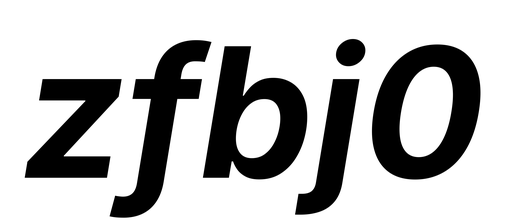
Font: Inter-Italic_Bold_Italic